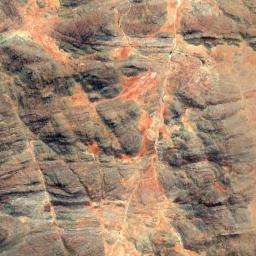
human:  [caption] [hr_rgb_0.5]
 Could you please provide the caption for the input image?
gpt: The mountain is full of yellow soil .

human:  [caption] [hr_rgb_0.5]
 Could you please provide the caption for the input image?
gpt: There are some bare areas on this mountain .

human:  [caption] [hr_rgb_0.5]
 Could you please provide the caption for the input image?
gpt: There is not the even mountain .

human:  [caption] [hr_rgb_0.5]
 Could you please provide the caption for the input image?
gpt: The mountain has a rugged surface and its rocks are red .

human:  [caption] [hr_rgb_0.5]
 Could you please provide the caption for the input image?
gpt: There are some rocks on the brown mountain .